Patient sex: M
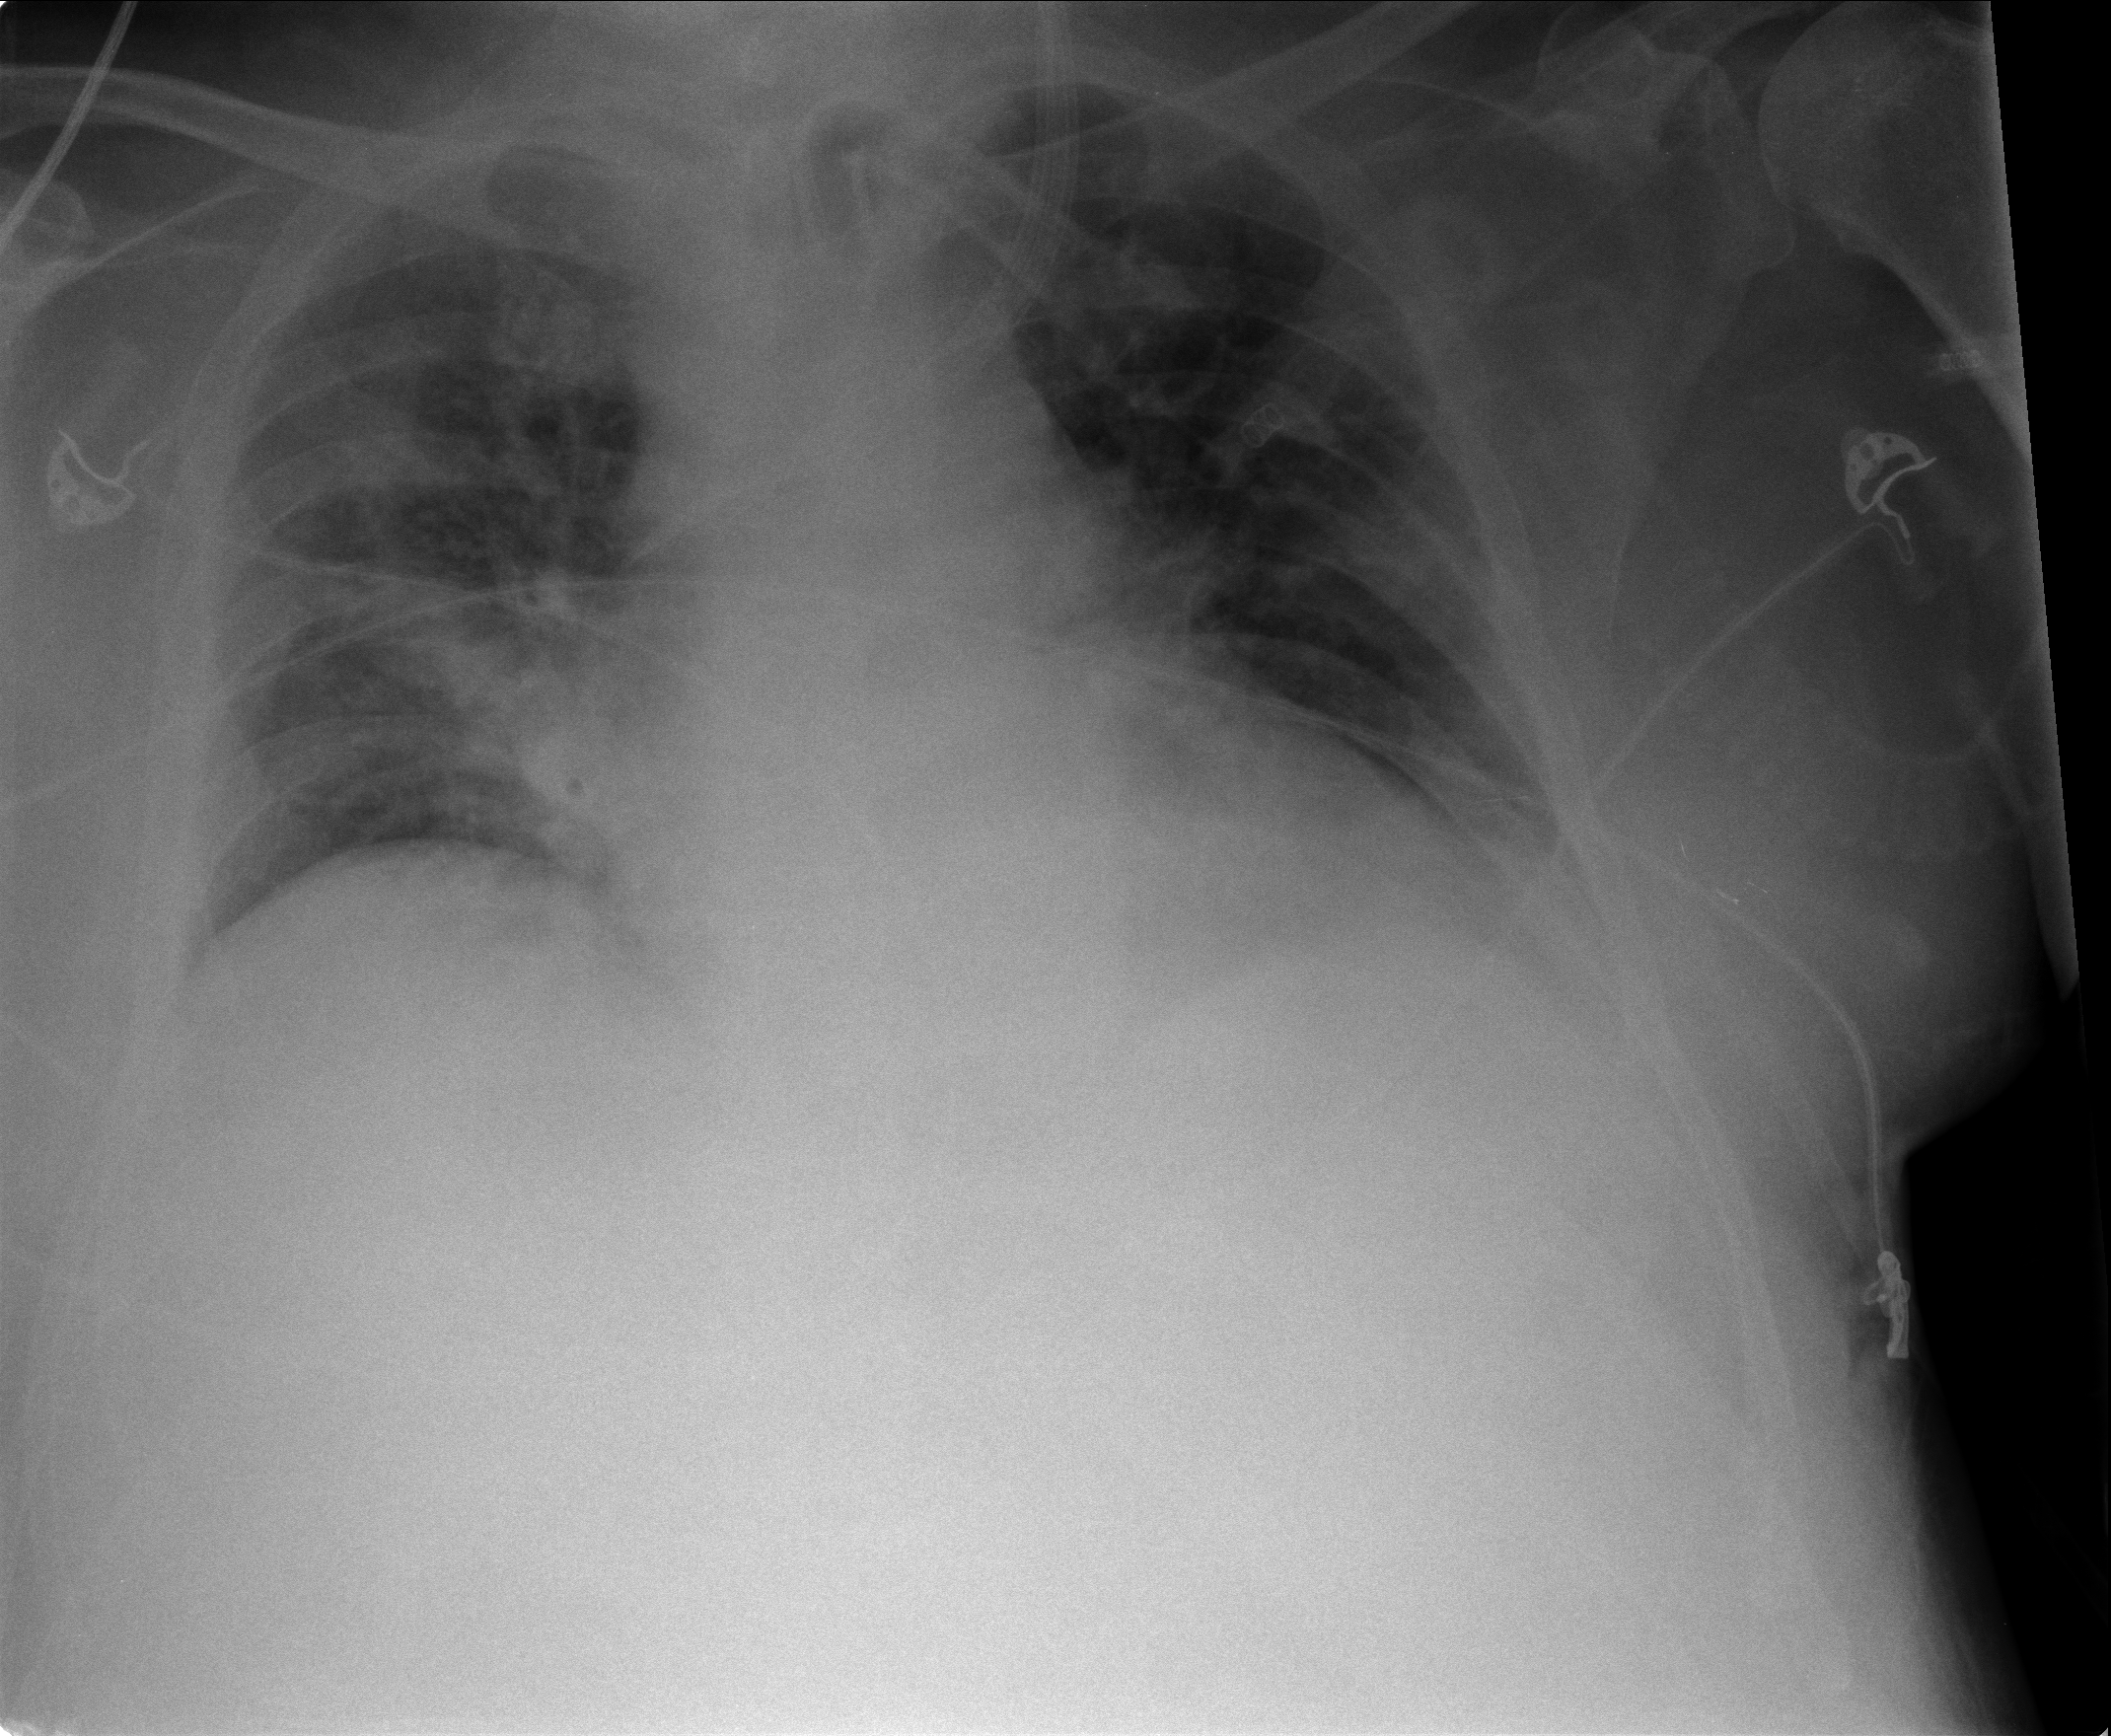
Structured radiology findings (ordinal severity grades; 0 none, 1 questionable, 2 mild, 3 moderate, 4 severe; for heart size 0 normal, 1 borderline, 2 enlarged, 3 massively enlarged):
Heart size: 1
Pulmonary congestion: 2
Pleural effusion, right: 0
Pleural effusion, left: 0
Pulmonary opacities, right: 2
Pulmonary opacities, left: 0
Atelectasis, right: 0
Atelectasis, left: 2